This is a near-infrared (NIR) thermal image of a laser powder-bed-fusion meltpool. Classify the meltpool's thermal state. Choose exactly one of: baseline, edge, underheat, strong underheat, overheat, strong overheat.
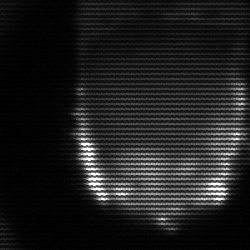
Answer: baseline